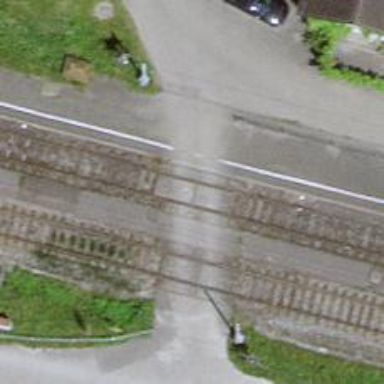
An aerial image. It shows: Level crossing at the railway with full barrier.